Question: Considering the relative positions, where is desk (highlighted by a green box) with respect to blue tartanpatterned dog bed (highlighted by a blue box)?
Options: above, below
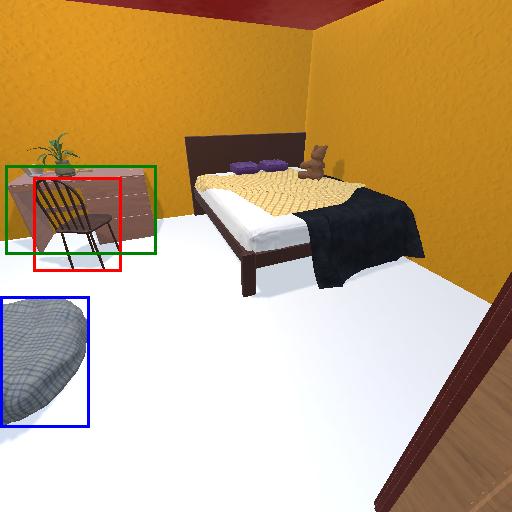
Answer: above